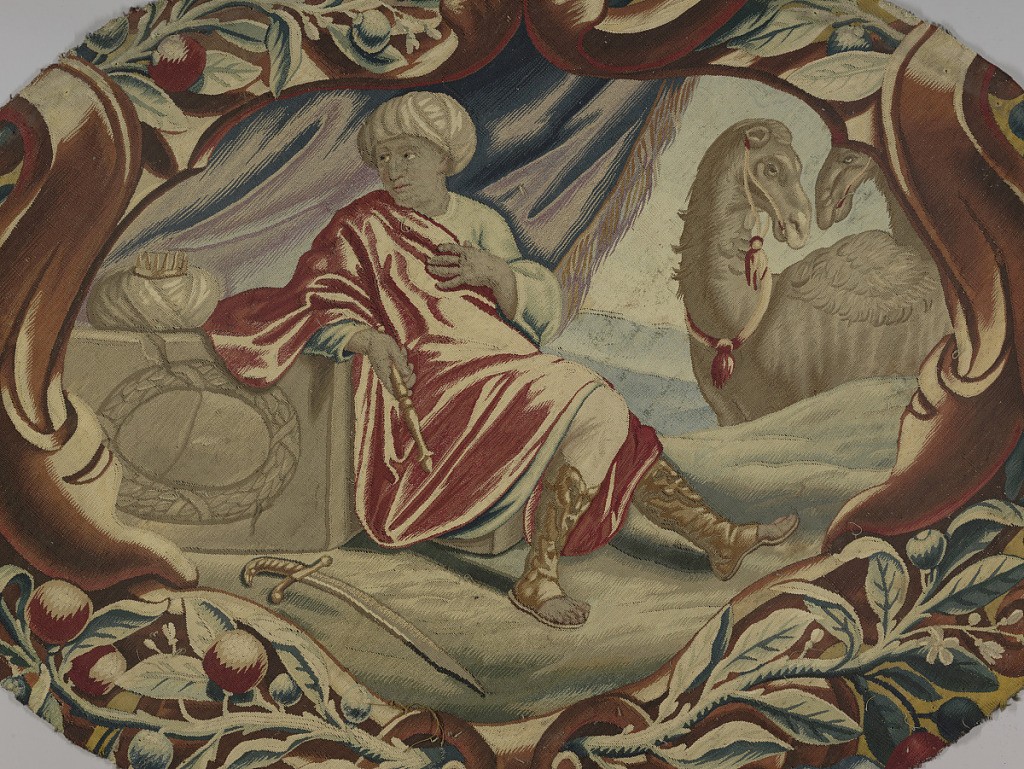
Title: Textile
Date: late 17th century
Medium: wool Technique: tapestry weave
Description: Oval fragment representing "Asia" shows a seated man in a turban and loose robe. Behind him is blue fringed tent panel and two camels. He carries a scepter and a sword rests near his feet. In shades of red, blue, brown and off-white. Probably a detail from a table cover.